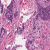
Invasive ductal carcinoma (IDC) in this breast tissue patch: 1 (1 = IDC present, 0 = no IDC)